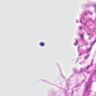
Metastatic tissue present: no